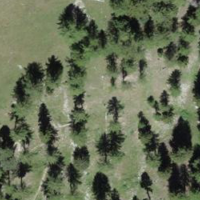
EUNIS habitat code: 45
Species observed at this site:
Atropa belladonna